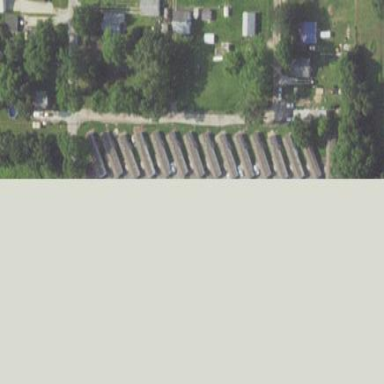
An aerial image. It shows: Residential area designated as trailer park.